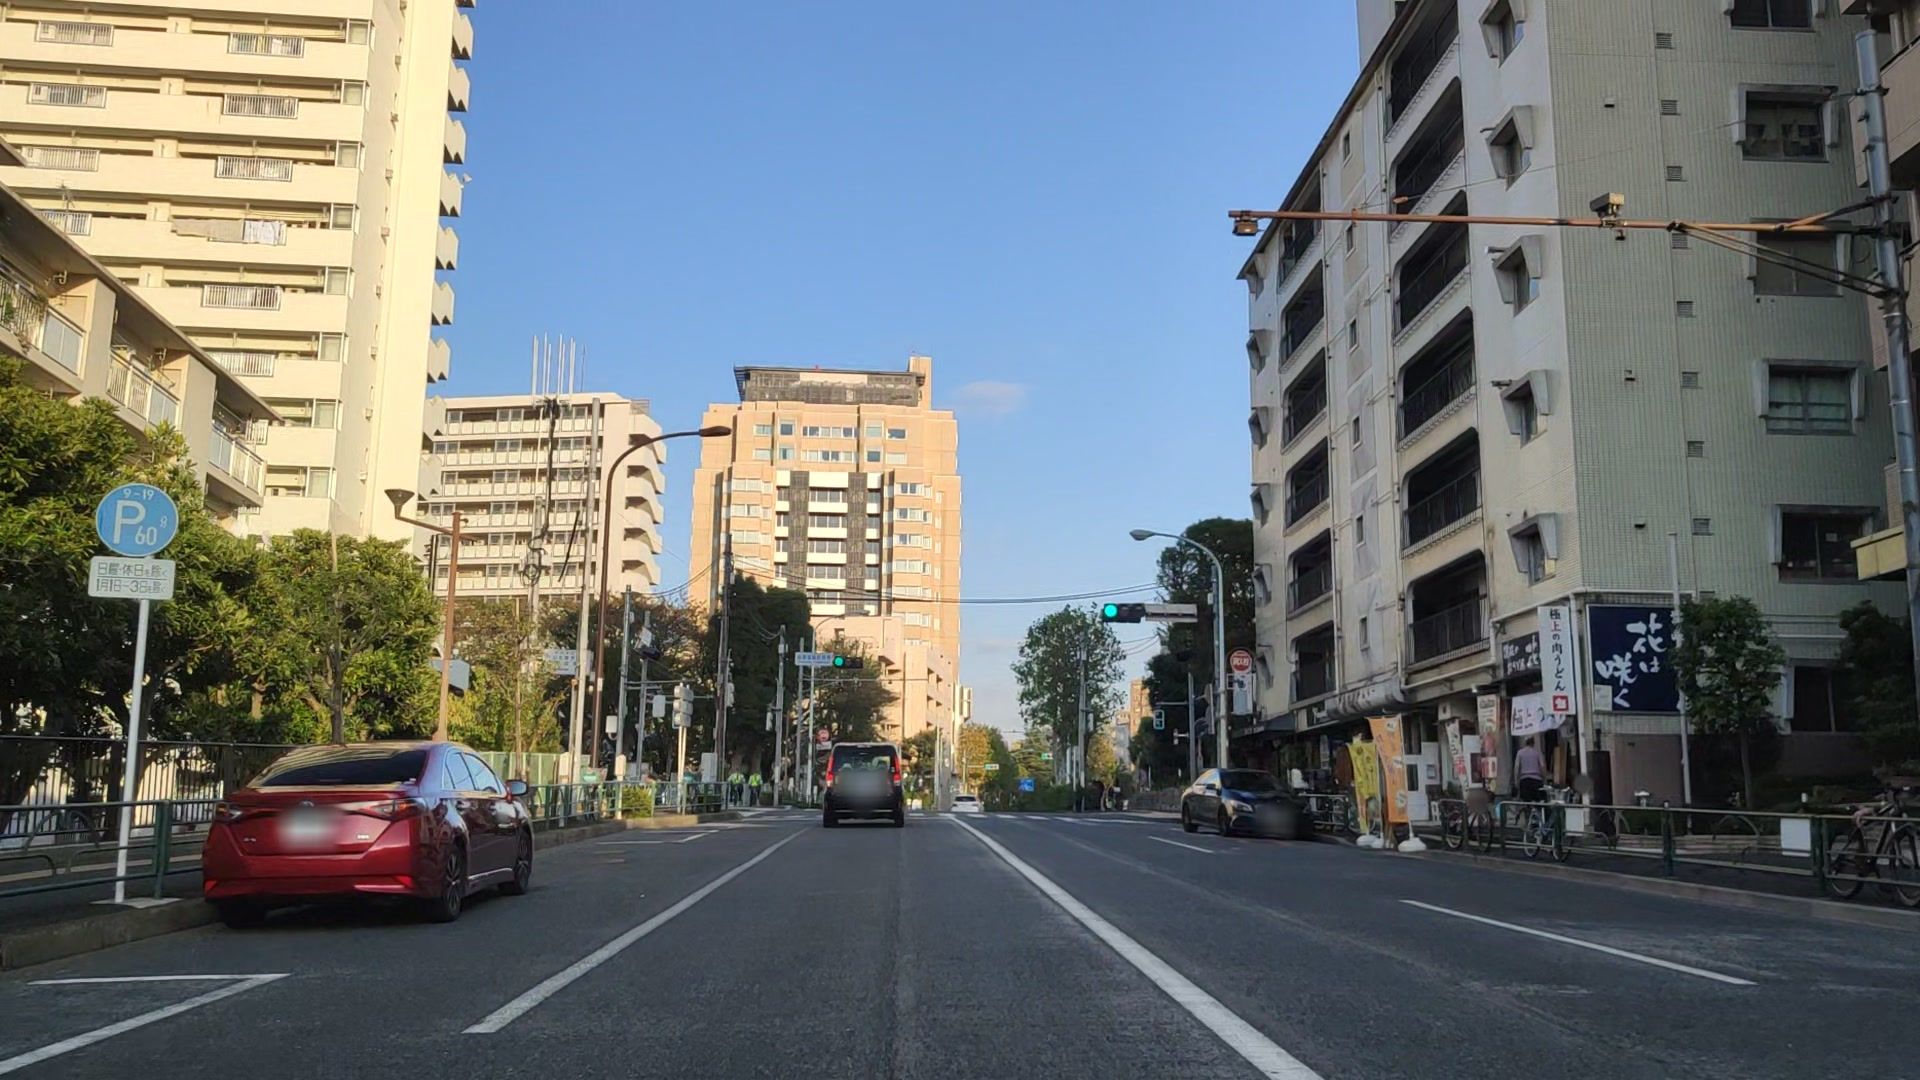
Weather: clear
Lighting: day
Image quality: good
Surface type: driving surface
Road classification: secondary
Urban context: urban centre
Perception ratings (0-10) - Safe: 8.5, Lively: 9.84, Beautiful: 5.8, Boring: 0.82, Depressing: 3.16, Wealthy: 8.46